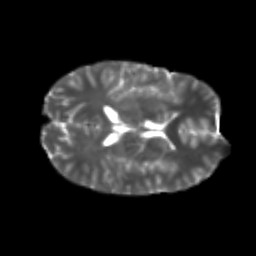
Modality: T2w
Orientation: axial
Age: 22
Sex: male
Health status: healthy
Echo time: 0.074 s